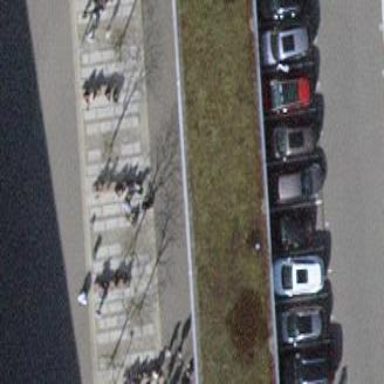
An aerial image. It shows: View of roof of building.